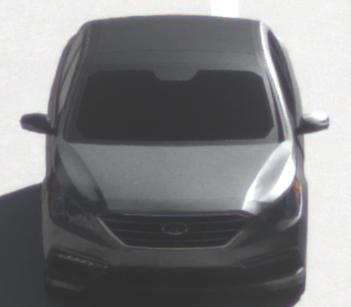
Make: Hyundai
Model: Sonata
Detailed model: Gen. 7
Model produced from: 2015
Model produced until: 2017
Doors: 4
Color: gray
Road condition: dry road
Daytime: morning or afternoon
Contrast: medium contrast